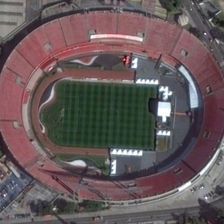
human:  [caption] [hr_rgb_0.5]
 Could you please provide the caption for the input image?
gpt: the playground with some white tents in its sides has a ring of red oval shaped ceiling .

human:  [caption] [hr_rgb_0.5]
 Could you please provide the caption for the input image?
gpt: opposite to a row of buildings is a elliptical stadium with red stands at the corner of two roads .

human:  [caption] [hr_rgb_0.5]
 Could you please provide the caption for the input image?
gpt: here locates a large soccer stadium with plenty red bleachers on the coner of bustling roads .

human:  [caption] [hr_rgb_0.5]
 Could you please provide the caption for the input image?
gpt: opposite to a row of buildings is a elliptical stadium with red stands at the corner of two roads .

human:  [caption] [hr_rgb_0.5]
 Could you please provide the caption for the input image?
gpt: several buildings and green trees are near an oval red stadium with a football field in it .